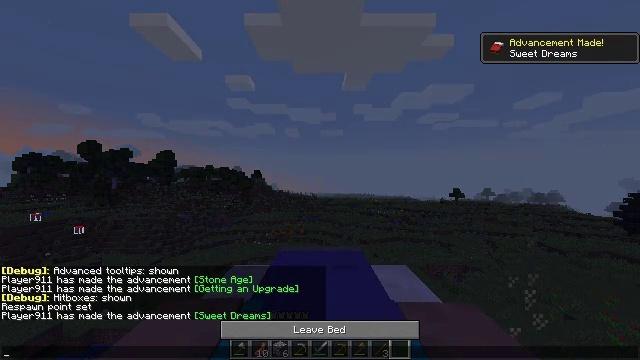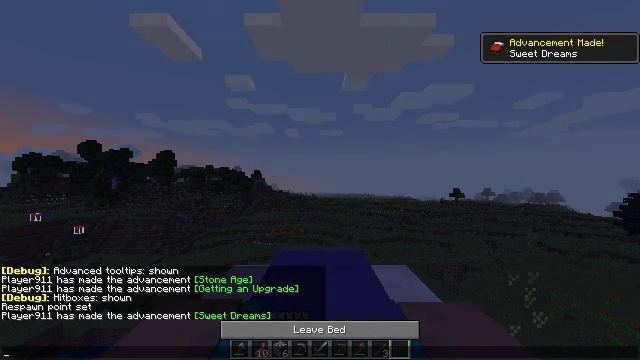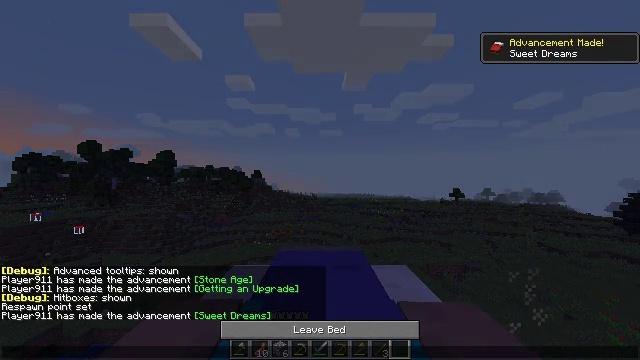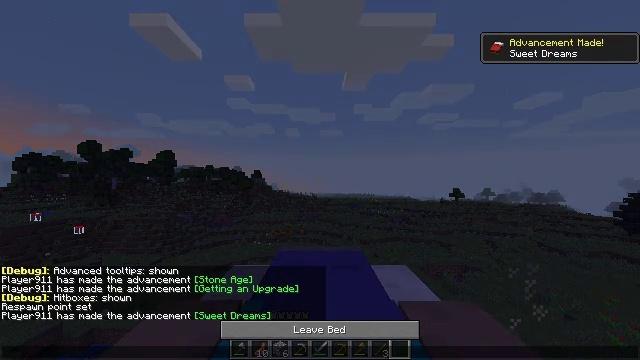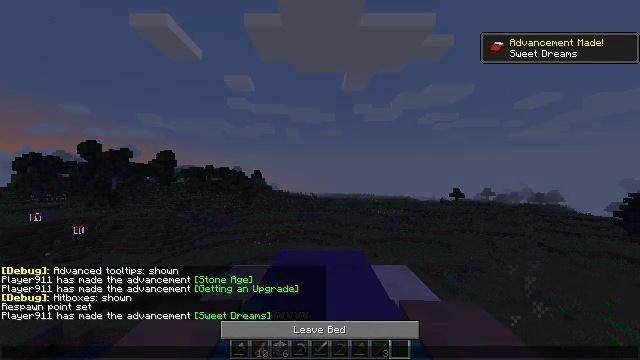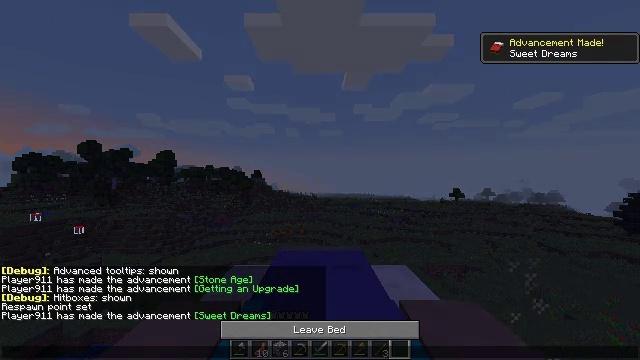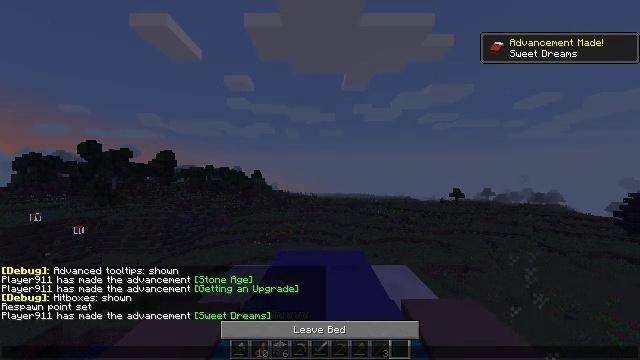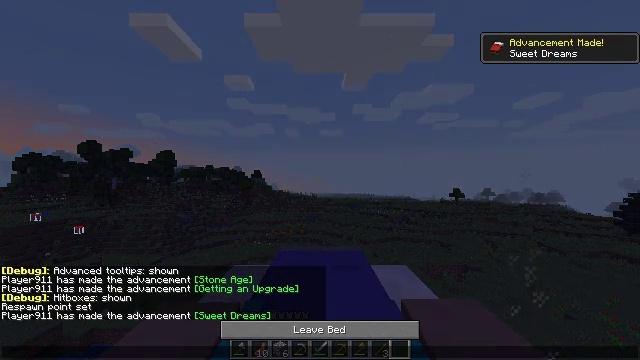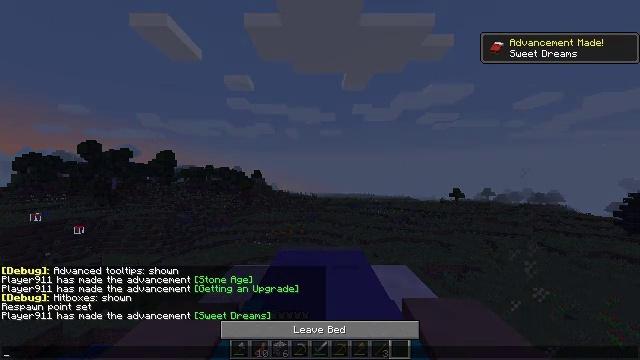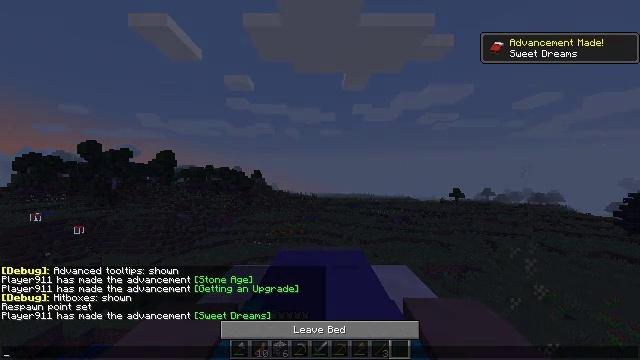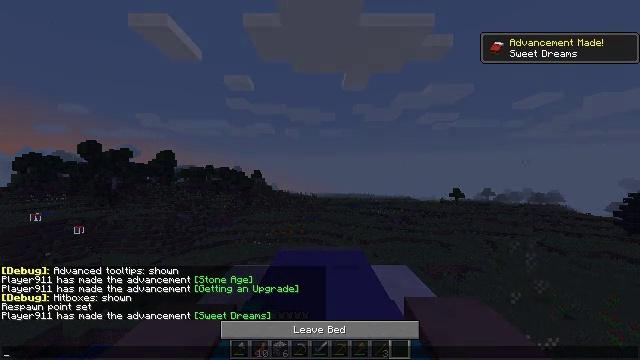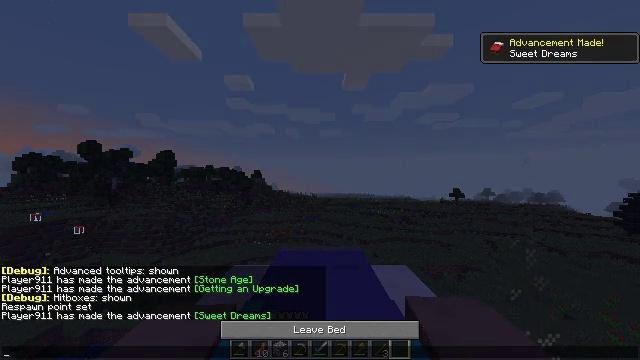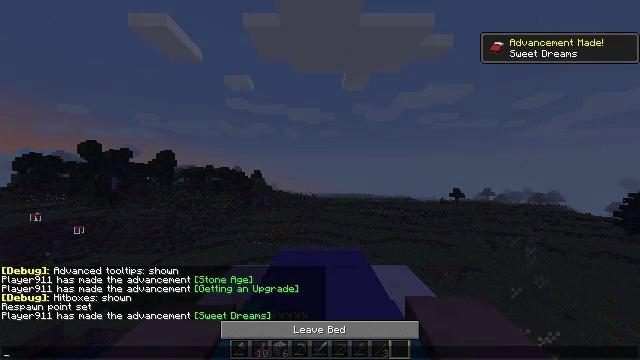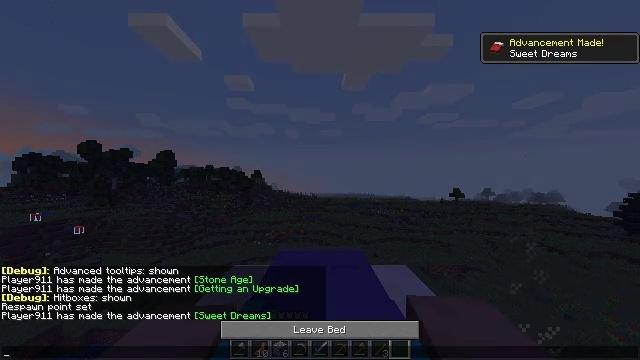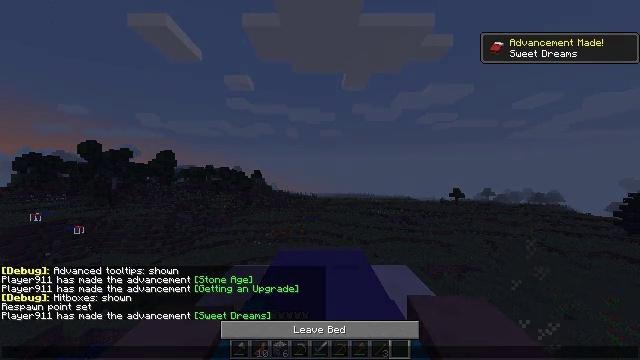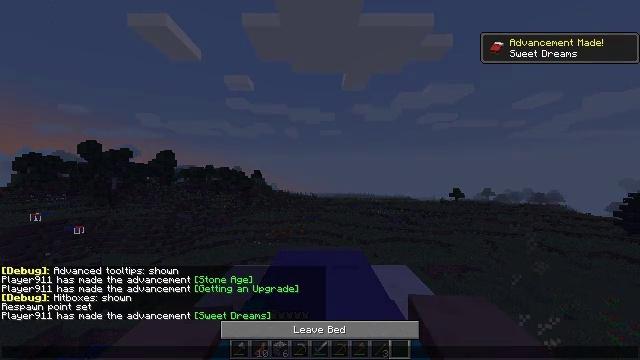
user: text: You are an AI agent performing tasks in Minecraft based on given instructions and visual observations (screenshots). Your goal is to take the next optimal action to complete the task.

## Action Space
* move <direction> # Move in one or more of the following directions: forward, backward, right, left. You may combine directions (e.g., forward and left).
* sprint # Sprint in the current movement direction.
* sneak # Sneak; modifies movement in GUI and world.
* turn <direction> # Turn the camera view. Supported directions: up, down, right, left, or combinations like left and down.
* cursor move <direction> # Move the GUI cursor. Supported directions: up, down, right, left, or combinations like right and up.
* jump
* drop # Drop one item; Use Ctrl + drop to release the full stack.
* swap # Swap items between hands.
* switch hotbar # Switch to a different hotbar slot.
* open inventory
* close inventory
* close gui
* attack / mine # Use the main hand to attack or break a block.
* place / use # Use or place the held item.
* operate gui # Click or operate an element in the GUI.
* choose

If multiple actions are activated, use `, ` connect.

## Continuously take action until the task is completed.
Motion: motion action
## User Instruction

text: Mine the red tulip flower.
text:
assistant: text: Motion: no_op
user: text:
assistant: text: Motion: no_op
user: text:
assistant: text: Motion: no_op
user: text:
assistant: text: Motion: no_op
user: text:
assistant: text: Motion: no_op
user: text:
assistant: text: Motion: no_op
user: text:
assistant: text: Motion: no_op
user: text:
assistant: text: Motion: no_op
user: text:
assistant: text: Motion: no_op
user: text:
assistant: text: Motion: no_op
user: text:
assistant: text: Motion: no_op
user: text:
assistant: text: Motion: no_op
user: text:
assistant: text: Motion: no_op
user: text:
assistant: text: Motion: no_op
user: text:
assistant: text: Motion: no_op
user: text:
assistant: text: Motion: no_op
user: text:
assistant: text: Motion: no_op
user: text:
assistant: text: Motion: no_op
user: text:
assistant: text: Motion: no_op
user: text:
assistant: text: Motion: no_op
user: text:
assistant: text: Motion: no_op
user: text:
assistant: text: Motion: no_op
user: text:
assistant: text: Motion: no_op
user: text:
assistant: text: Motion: no_op
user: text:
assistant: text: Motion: no_op
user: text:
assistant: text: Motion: no_op
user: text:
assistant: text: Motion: no_op
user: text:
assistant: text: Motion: no_op
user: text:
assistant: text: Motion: no_op
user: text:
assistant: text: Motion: no_op